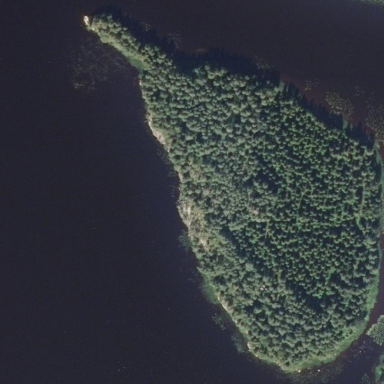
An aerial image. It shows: Image showing island.